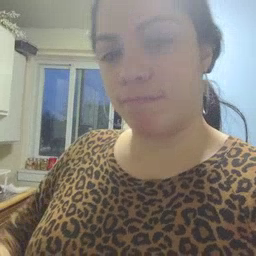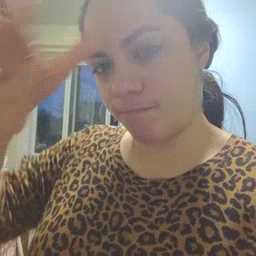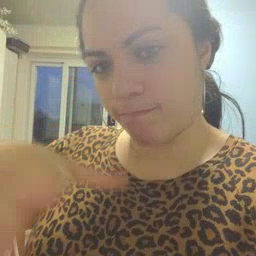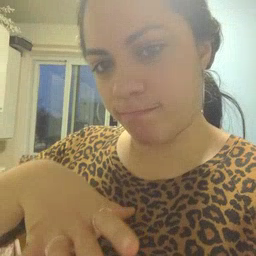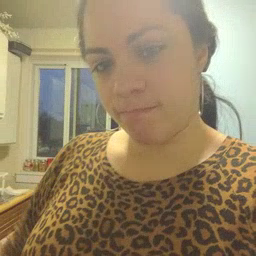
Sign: man